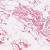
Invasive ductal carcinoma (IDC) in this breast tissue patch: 0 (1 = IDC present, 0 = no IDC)